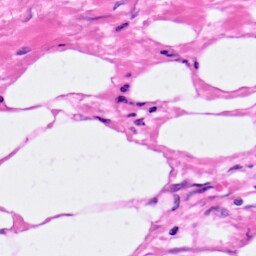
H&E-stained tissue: Pancreatic